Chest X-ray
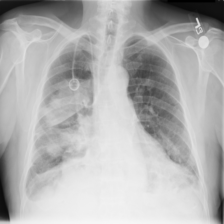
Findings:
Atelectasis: negative
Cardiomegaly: negative
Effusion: positive
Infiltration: positive
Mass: positive
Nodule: negative
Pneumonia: negative
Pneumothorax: negative
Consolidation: negative
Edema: negative
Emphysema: negative
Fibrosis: negative
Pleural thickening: negative
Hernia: negative